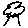
Label: tree